Question: I have always been confused that which characters should be allowed in which field of a web form. I am just finding a list like First Name can have A-Z and a-z etc. Can anyone please tell me the same thing for all the fields for the form below? [Please note that the website is UK-based so the UK standards we need to follow].

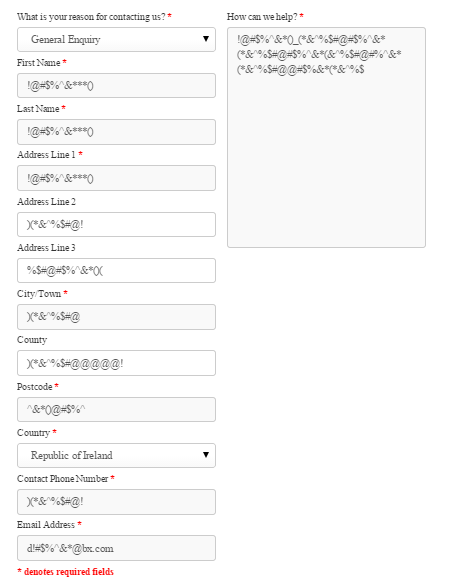
Answer: Why would there be a limit on how a person can call himself or the place he lives in? Post code changes between countries and regions. Any of those fields might be in different languages in the future, too.
In short, there's no reliable way to determine allowable characters, you just need to make sure that if I decided to call my kid 'Robert'; DROP TABLE Students; --', that it doesn't have negative effects on your code. Bobby tables is a valid name.